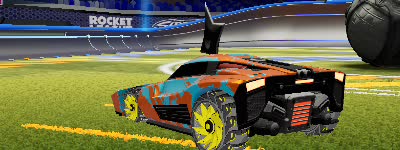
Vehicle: breakout